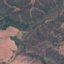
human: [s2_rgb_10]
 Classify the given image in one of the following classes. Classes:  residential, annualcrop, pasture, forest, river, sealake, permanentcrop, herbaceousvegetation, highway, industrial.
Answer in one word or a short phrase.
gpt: HerbaceousVegetation